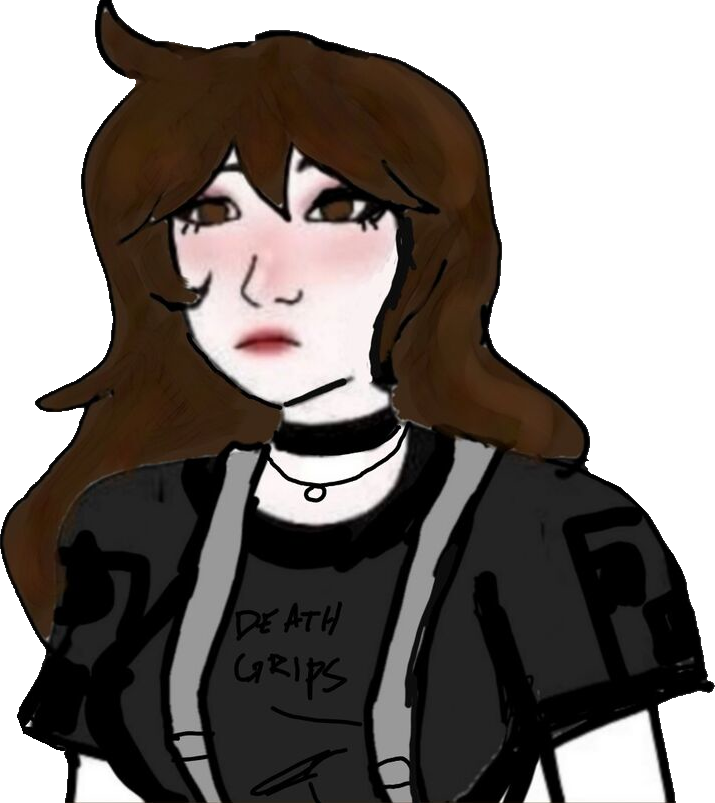
Label: 5_Doomer_Girl